Question: I have a simple structure
'''
<nav>
<span>
<a href="#">A</a>
<a href="#">B</a>
<a href="#">C</a>
<span>
<nav>
'''
and I go Godzilla on the css, e.g.
'''
margin:0px; padding:0px; vertical-align:bottom; box-sizing:border-box;
'''
But no matter what I try there is always this really cool 1px gap at the bottom of the element. Why is it there and how would you make it go away if you were me?
<URL>

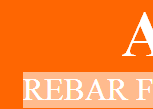
Answer: One possible solution would be to make the '<span>' element 'inline-block'. This will remove the gap
<URL>
'''
nav > span {
display: inline-block;
}
'''
Alternatively, a display of 'block' works too. The point is that it is no longer a pure 'inline' element.